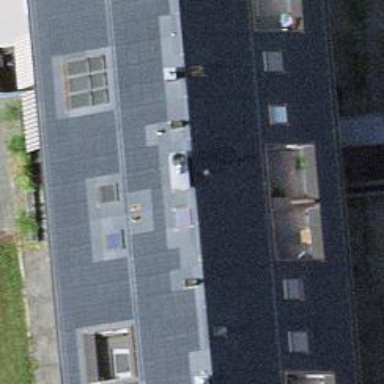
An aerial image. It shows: The image shows part of apartment building.